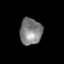
Tissue: prostate
Cell type: Fibroblasts
Senescence score: 0.8004
Nuclear area (px): 571
Mean DAPI intensity: 129.399